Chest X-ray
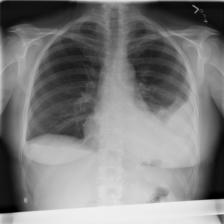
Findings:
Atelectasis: positive
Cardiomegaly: negative
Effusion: positive
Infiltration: negative
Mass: negative
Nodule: negative
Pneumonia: negative
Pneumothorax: negative
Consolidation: negative
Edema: negative
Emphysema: negative
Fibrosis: negative
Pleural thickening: negative
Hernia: negative